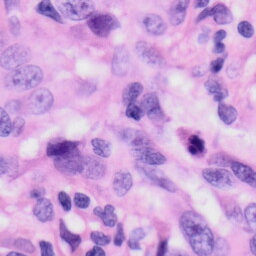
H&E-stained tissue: Skin